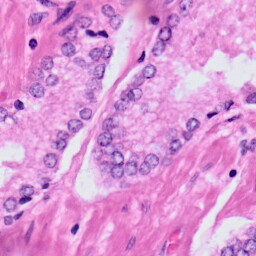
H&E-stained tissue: Prostate